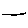
Label: line